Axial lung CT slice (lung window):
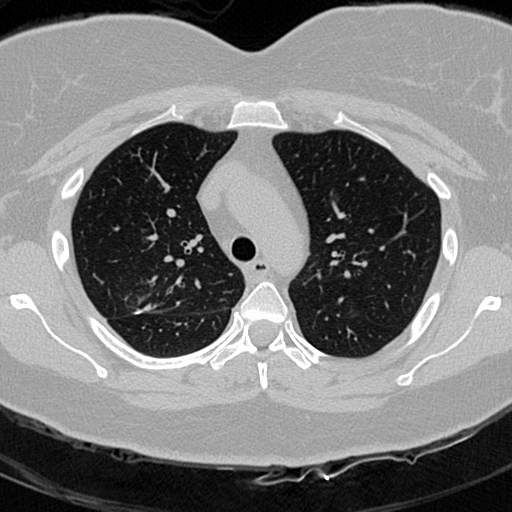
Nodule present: no